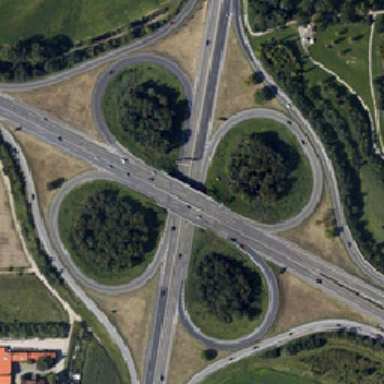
Many green trees and several buildings are located near the 4th ring viaduct .